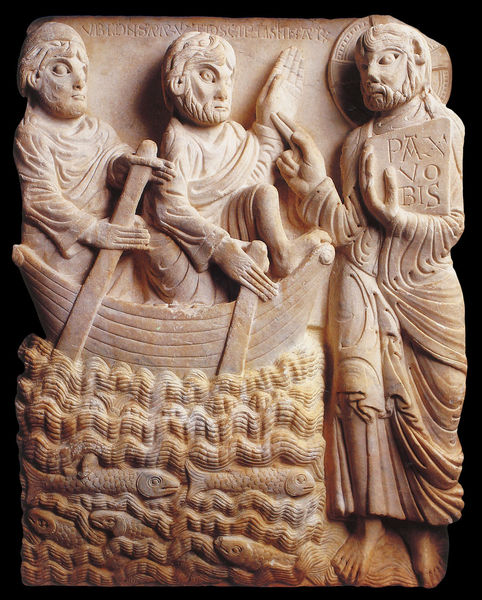
Titel: Fragment eines Reliefs mit der Berufung der Apostel Petrus und Andreas
Künstler: Meister von Cabestany
Institution: Barcelona, Museo Frederico Marès
Schlagwörter: mann, wasser, finger, holz, marmor, stein, boot, paddel, relief, schiff, fischer, platte, foto, buch, beten, fisch, nimbus, jesus, elfenbein, pax vobis